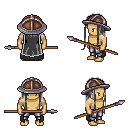
a pixel art fantasy rpg character, male body template, human, tanned skin, black cape, metal pants, gray extra-long hairstyle, chain helm, spear, four views (front, back, left, right), 2x2 character sprite sheet, small pixel art, hard edges, no anti-aliasing